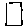
Label: square